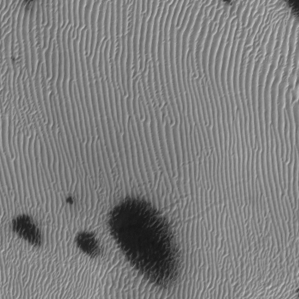
Label: frost